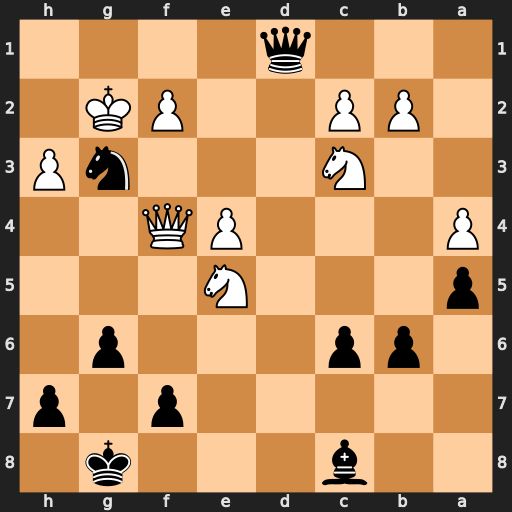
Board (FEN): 2b3k1/5p1p/1pp3p1/p3N3/P3PQ2/2N3nP/1PP2PK1/3q4
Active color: b
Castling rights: -
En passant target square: -
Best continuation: Qh1+ Kxg3 Qxh3#